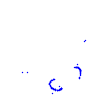
Particle: kaon